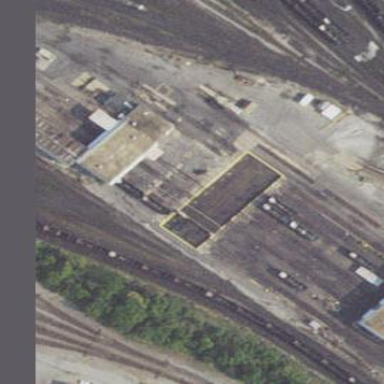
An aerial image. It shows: Traverser railway located at yard.